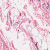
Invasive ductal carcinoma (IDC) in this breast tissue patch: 0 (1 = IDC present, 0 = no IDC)